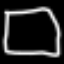
Label: square